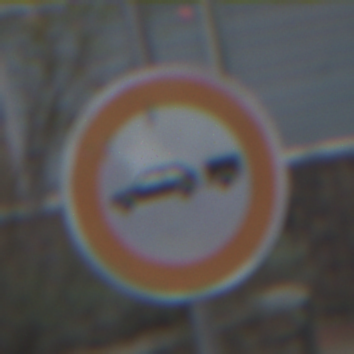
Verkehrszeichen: VerbotPersonenkraftwagenMitAnhaenger
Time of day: MorningAfternoon
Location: Outdoor (Urban)
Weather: Overcast
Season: NotSpecified
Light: Natural